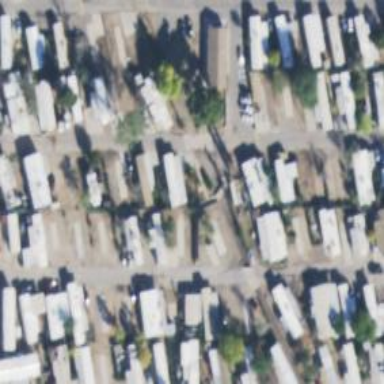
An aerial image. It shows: Residential area known as trailer park.